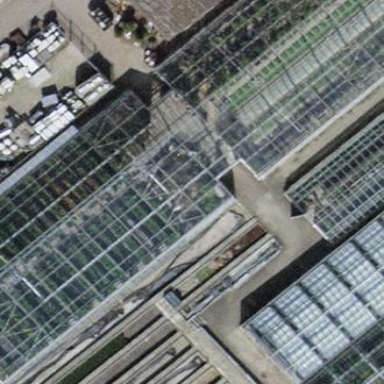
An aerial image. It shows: Greenhouse with round-shaped roof oriented along its structure.